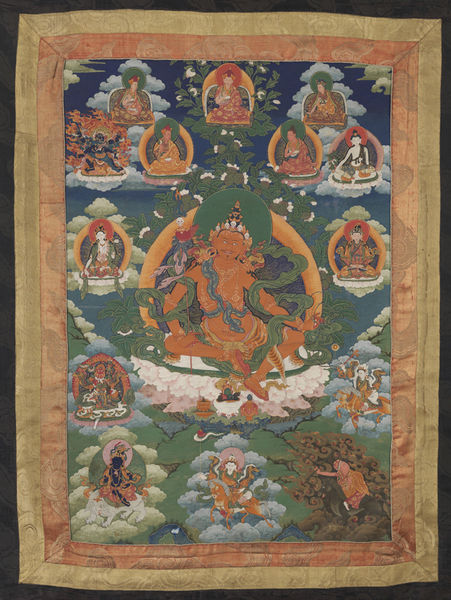
Titel: Guru Nyima Ozer, Sixth Manifestation of Guru Padmasambhava
Standort: Amherst (Massachusetts, USA)
Institution: Mead Art Museum, Amherst College
Schlagwörter: blue, crown, hands, red, religious, white, carpet, gold, green, hair, old, painting, sit, sitting, wall, blanket, flowers, picture, pictures, pink, sewing, tapestry, brown, plant, cloud, clouds, gods, heaven, sky, tree, orange, garden, drawing, frame, color, animals, gree, beard, devil, smile, ancient, arms, leaves, temple, art, draw, religion, cloth, woven, horse, fire, ble, god, leaf, vegetation, asian, orage, flames, quilt, eastern, indian, textile, buddha, goddesses, skull, mustache, india, halo, ruler, halos, worship, celestial, central, sew, deity, deities, cosmos, buddhism, orane, hindu, thai, vishnu, buddist, budhism, lords, ganesha, rule, hinduism, shiva, green blue, devout, devotee, pooja, thailand, incarnations, vishna, bishnu, celestials, kaki, kali, deva